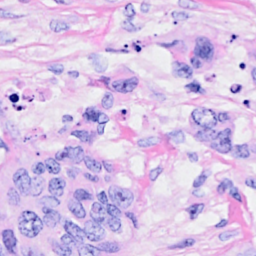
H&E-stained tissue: Breast